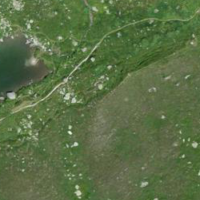
EUNIS habitat code: 26
Species observed at this site:
Rumex alpinus
Lotus corniculatus